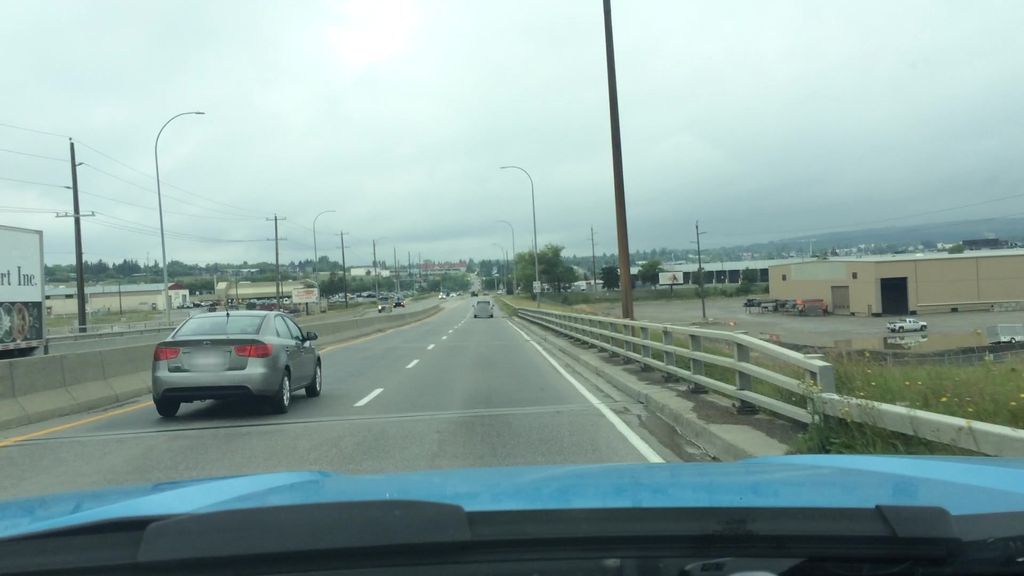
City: calgary